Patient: sex M, age 81
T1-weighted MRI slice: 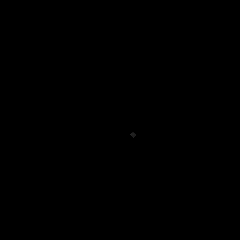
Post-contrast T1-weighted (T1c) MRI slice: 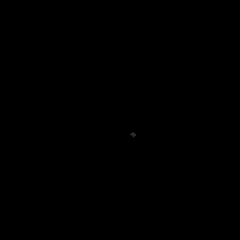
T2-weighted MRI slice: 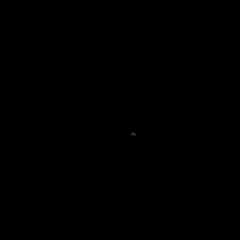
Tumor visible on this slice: no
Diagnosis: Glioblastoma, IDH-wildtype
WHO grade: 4